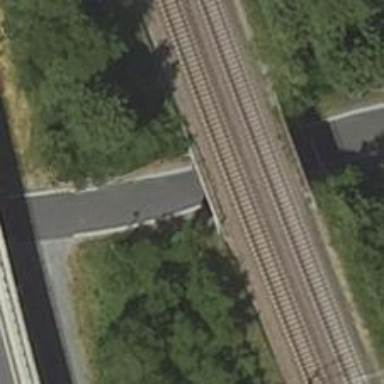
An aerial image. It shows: Secondary road passing through tunnel.